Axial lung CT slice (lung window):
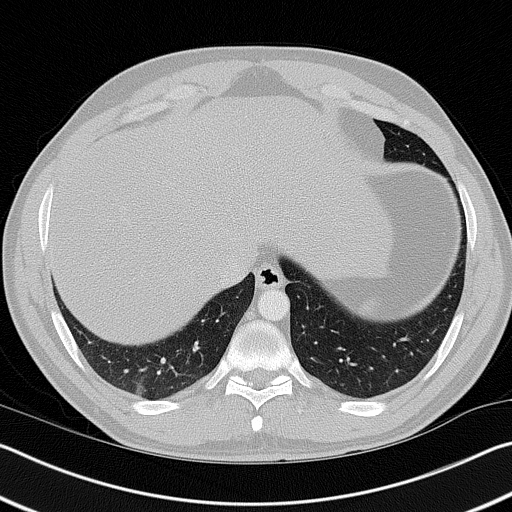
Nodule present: no